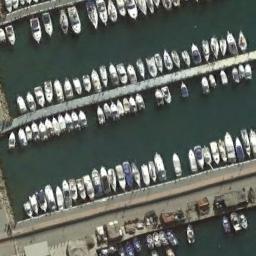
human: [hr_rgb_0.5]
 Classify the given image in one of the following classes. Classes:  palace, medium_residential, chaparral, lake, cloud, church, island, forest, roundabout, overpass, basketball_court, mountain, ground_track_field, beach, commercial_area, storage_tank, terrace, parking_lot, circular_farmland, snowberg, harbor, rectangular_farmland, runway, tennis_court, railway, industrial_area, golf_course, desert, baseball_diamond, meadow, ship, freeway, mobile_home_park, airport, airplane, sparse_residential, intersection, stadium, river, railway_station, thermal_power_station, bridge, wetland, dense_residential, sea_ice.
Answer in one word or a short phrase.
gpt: harbor